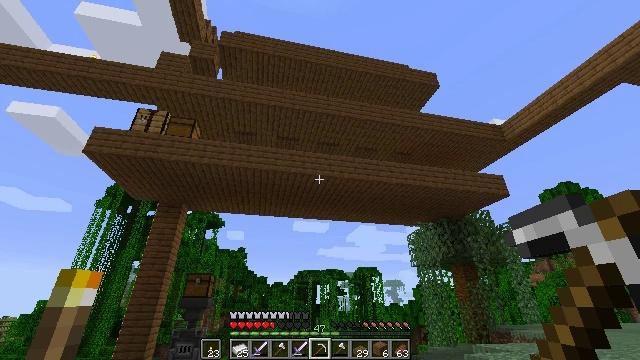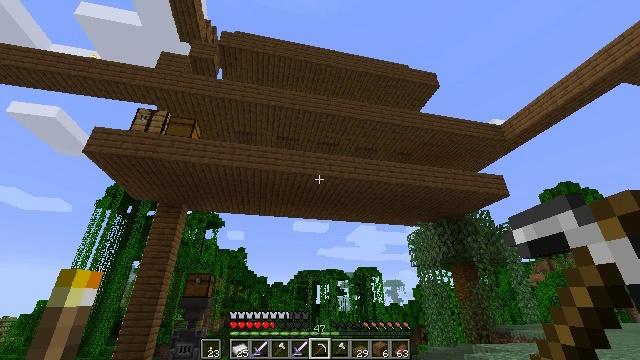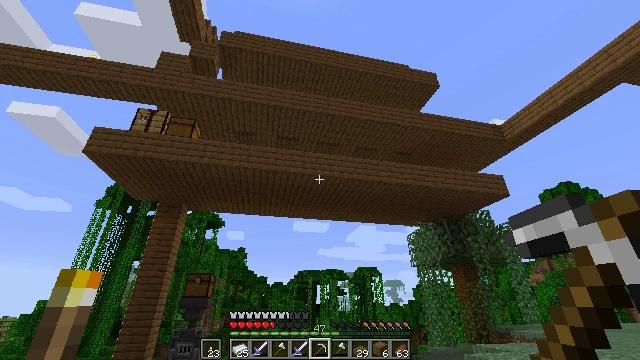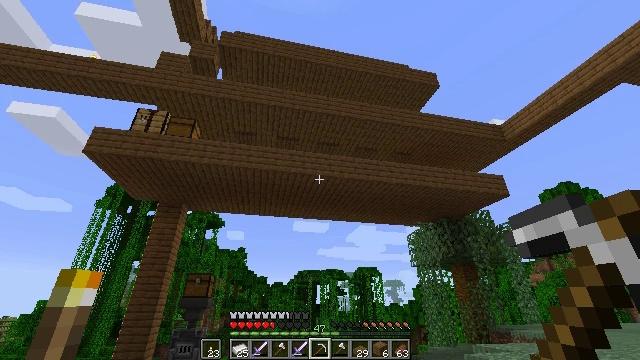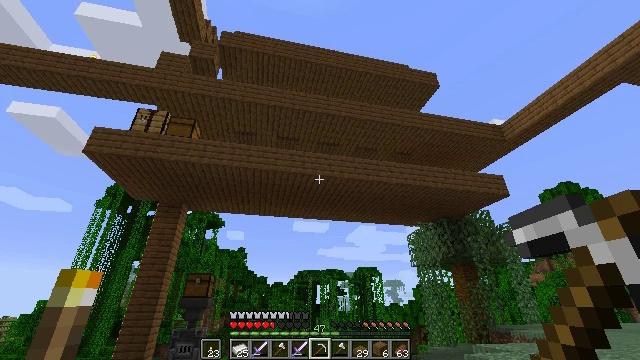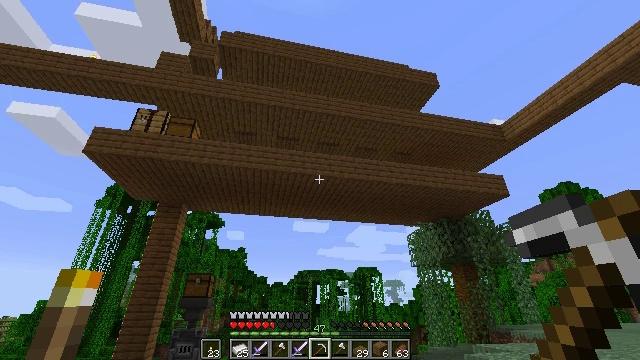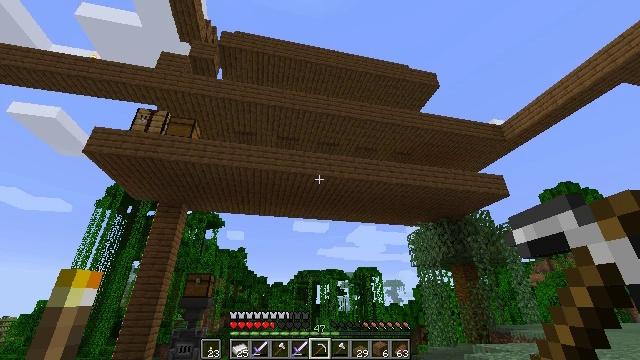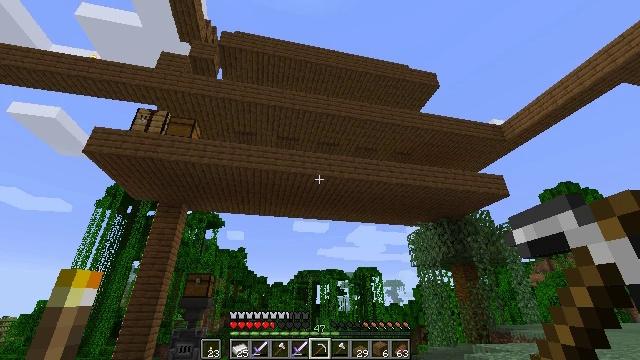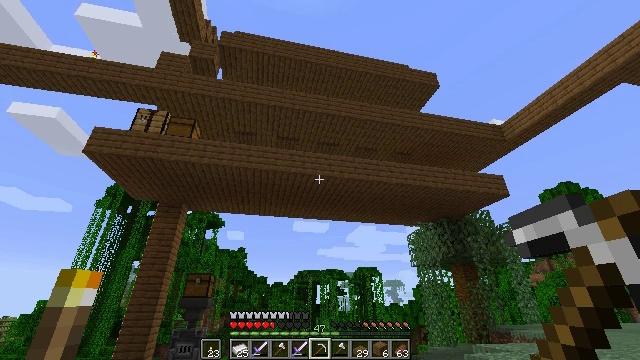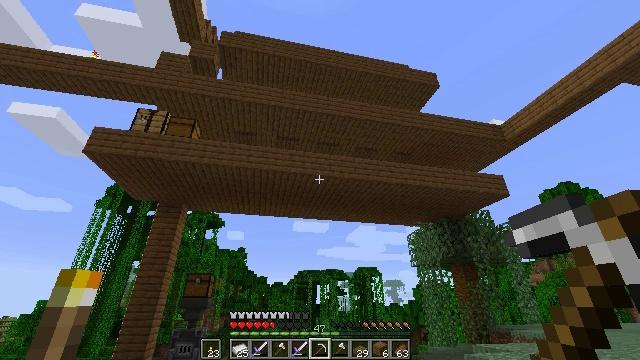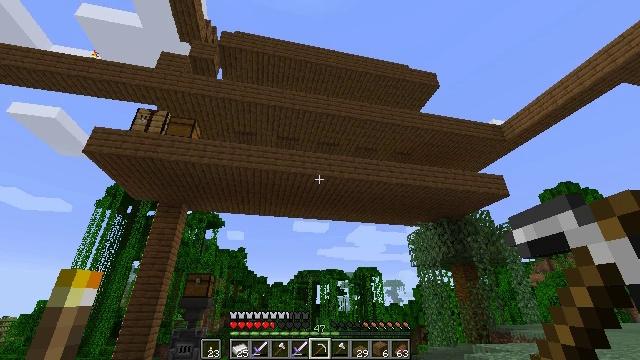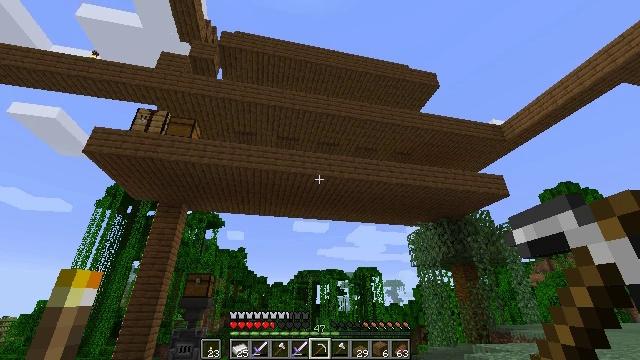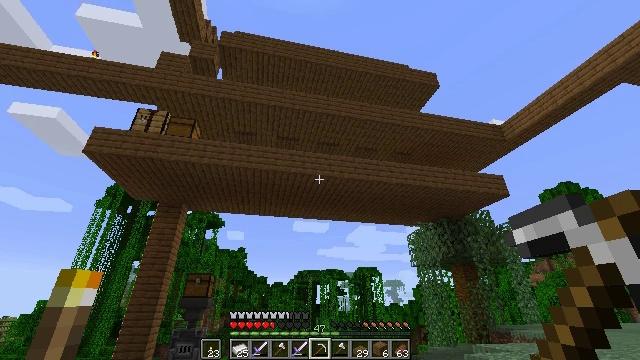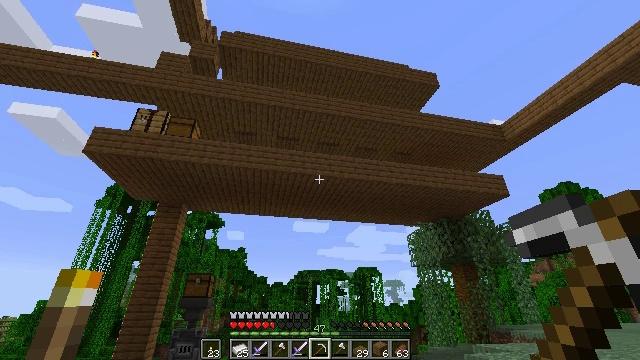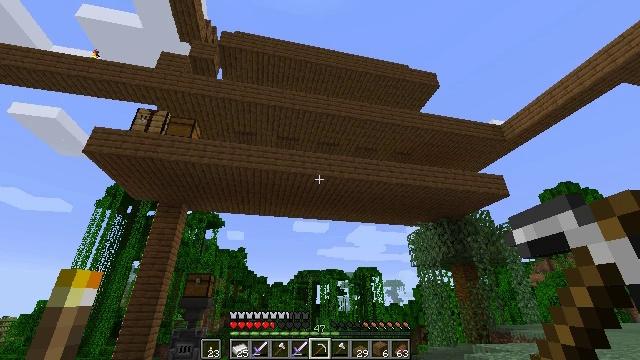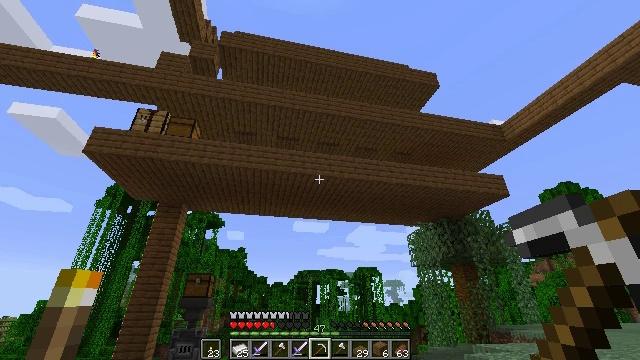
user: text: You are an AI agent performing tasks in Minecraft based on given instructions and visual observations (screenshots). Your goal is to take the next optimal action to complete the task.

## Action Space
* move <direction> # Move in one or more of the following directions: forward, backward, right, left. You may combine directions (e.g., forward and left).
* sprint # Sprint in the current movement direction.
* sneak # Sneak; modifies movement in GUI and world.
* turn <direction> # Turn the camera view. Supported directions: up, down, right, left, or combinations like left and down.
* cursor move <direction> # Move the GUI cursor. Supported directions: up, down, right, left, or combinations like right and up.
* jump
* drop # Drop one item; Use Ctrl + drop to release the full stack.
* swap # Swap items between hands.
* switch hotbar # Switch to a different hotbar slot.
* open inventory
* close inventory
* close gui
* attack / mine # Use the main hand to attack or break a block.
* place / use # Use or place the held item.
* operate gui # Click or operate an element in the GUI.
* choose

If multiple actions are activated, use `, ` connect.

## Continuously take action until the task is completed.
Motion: motion action
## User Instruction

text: Attack the spruce planks to recycle them.
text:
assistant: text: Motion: no_op
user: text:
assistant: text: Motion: no_op
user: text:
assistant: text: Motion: no_op
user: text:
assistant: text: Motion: no_op
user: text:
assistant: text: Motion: no_op
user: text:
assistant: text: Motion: no_op
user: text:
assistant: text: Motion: no_op
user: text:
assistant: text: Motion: no_op
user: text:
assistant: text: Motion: no_op
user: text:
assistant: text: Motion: no_op
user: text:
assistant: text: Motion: no_op
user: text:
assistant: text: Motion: no_op
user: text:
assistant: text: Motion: no_op
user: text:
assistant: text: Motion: no_op
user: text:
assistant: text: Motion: no_op
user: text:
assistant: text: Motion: no_op
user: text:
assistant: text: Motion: no_op
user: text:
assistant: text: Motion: no_op
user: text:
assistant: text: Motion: no_op
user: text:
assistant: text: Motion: no_op
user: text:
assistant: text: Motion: no_op
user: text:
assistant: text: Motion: no_op
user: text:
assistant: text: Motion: no_op
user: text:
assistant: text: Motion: no_op
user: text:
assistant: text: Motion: no_op
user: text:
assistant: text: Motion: no_op
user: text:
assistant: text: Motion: no_op
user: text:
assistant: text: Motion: no_op
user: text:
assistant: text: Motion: no_op
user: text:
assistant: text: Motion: no_op